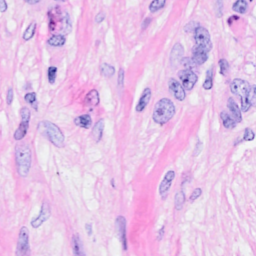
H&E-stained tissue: Breast